Question: # Form

When my user is 'forgetting' their password, I asked them for an email so I can send them the re-set password link.
Right now I embeded the link into the btn, that link doesn't have any expiration time on it. But if they re-submit an email again, the I re-generate the link and override the old one.
---
# Questions
- - -
Any tips / suggestions will be much appreciated.
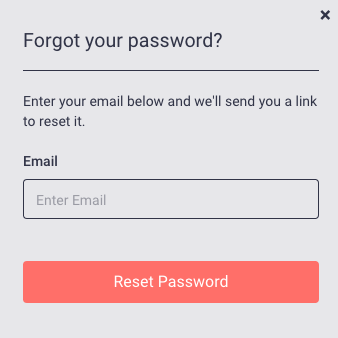
Answer: If you are using laravel 5, this option comes as a boiler plate. all you have to do is migrate the users and password_reset tables. The token is automaticaly expired in 60 minutes.